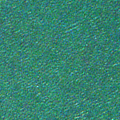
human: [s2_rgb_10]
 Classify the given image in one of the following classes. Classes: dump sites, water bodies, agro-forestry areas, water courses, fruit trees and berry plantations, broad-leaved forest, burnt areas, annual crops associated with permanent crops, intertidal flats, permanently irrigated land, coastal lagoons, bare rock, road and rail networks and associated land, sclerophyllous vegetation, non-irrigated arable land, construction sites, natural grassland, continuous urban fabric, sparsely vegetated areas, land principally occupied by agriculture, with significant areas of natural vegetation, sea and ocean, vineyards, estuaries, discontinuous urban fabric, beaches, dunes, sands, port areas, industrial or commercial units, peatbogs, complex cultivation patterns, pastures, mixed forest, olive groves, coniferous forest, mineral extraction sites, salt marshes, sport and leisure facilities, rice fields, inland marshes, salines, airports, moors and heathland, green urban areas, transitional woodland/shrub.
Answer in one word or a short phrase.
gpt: sea and ocean